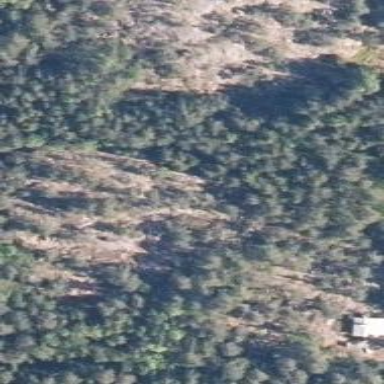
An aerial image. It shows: Landscape of bare rock.